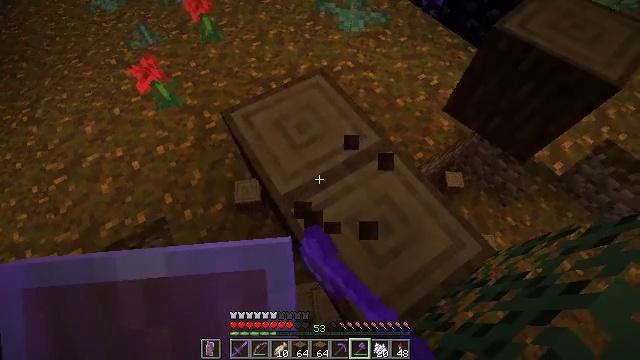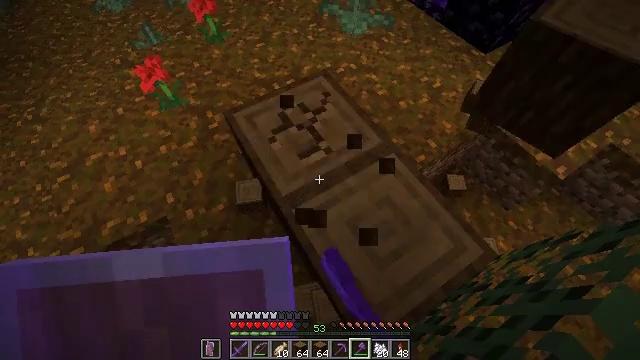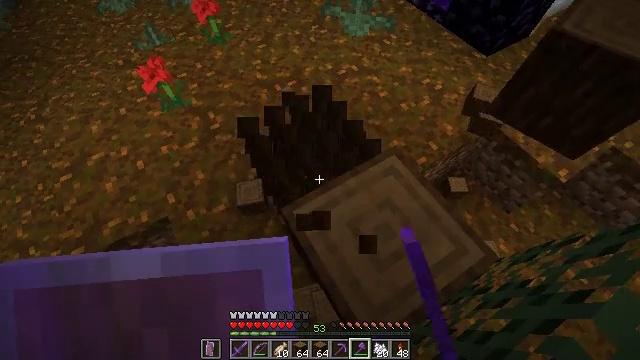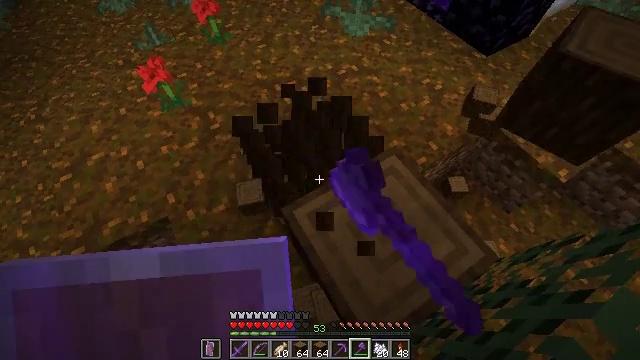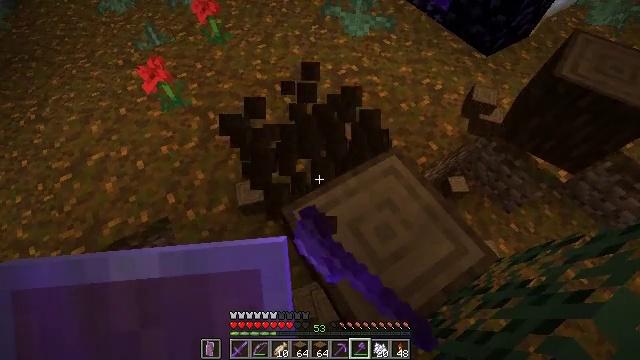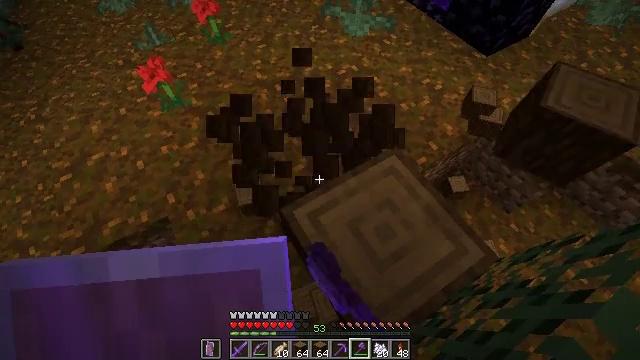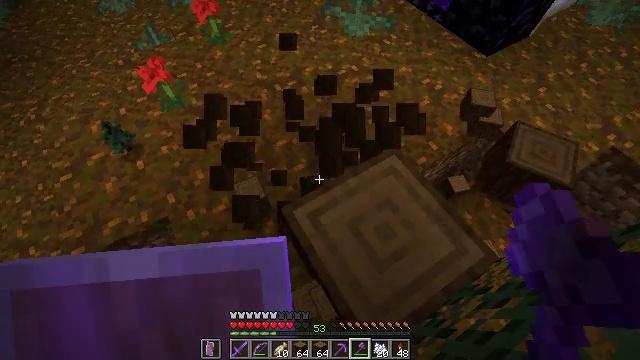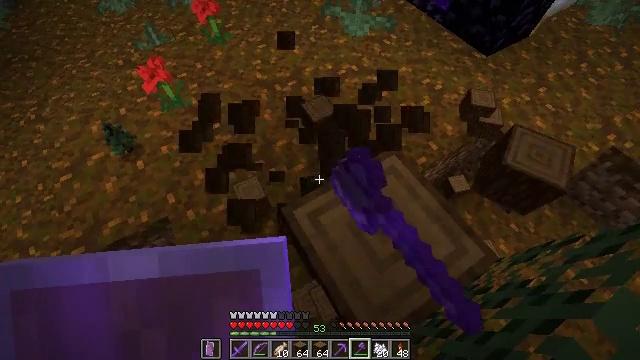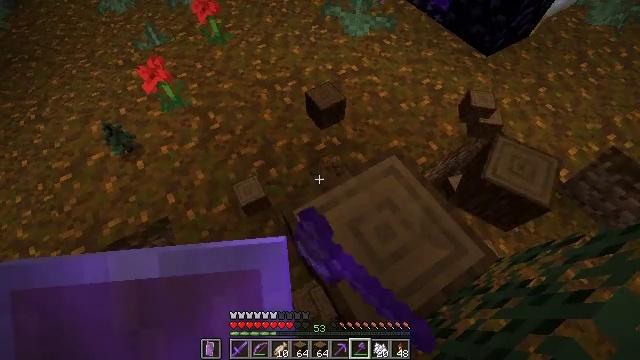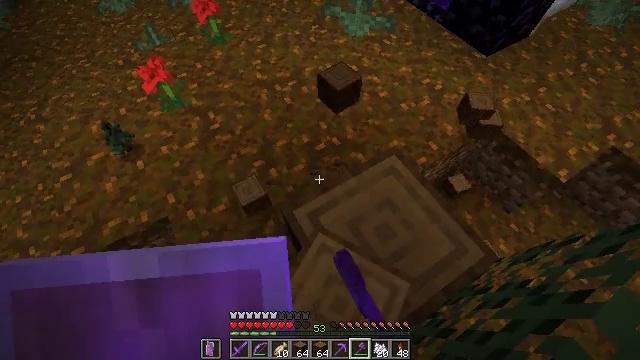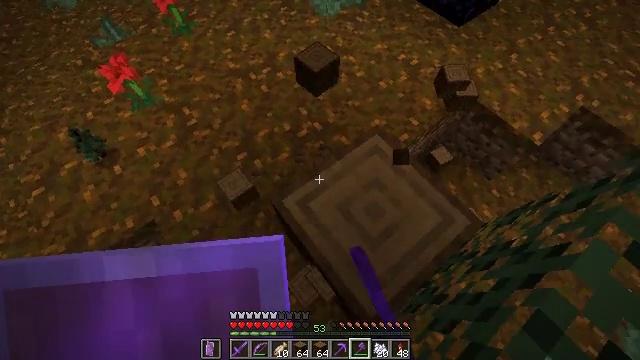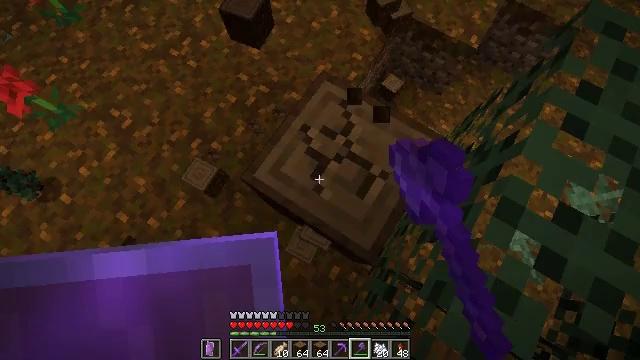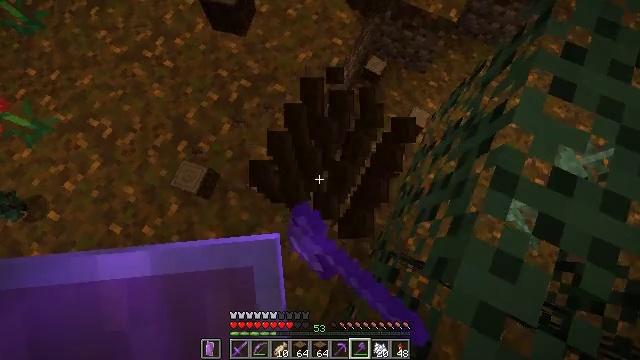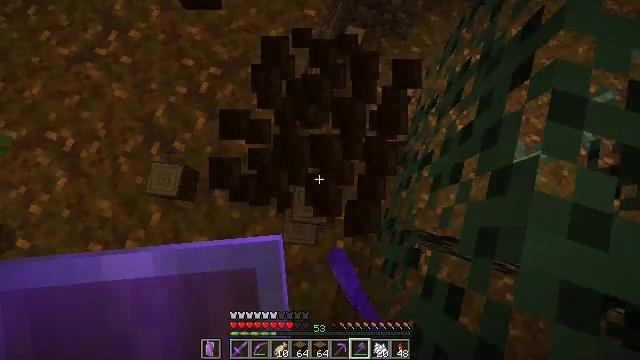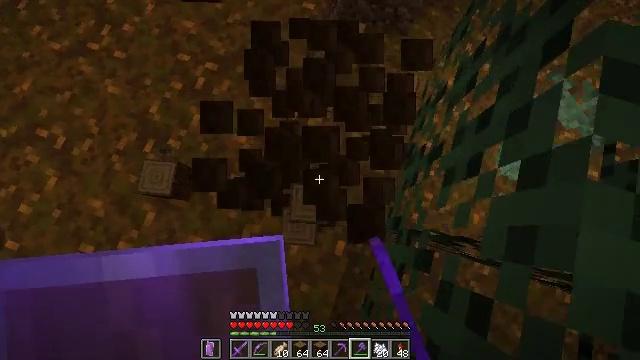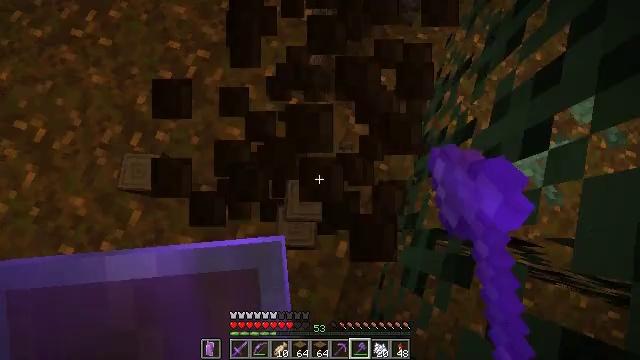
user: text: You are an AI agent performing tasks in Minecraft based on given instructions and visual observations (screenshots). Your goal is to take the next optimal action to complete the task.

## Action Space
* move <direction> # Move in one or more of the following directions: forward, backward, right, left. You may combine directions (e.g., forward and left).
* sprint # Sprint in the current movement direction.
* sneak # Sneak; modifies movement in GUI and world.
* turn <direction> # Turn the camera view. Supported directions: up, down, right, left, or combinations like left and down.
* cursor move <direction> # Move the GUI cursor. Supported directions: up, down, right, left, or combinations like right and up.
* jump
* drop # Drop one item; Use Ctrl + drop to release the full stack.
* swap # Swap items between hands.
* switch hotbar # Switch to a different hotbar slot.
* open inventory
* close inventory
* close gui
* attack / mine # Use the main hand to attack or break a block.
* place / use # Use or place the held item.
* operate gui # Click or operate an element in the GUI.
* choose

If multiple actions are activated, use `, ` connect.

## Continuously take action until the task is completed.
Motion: motion action
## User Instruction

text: Break the spruce log from the tree.
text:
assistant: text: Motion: attack / mine
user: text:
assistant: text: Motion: attack / mine
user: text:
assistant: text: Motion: attack / mine
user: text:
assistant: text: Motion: attack / mine
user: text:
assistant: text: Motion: attack / mine
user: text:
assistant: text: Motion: attack / mine
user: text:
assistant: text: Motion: attack / mine
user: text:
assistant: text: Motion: attack / mine
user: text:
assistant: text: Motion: attack / mine
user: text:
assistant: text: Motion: turn right and down, attack / mine
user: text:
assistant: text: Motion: turn right and down, attack / mine
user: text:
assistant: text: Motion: turn right and down, attack / mine
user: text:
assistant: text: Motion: turn right and down, attack / mine
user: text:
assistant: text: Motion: attack / mine
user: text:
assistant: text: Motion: attack / mine
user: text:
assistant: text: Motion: attack / mine
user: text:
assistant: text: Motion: attack / mine